Question: In the newest editions of Safari (and other Apple apps, like Books) you can select some text, then control-click for a context menu, and then "Translate" the text. You get two things:
1. The translated text
2. Play buttons that read you either language in nice Siri-like (realistic) text-to-speech.
Is there an API to do this that's available to our own apps?

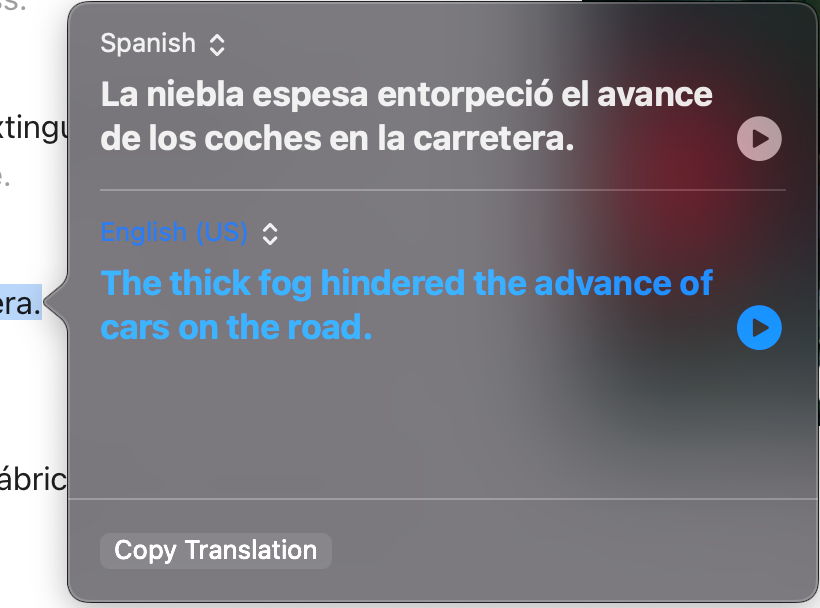
Answer: Unfortunately I don't believe this is available as a developer API at this current time